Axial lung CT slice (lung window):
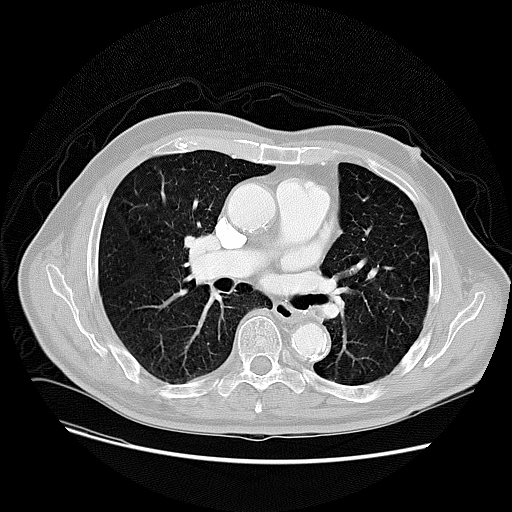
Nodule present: no